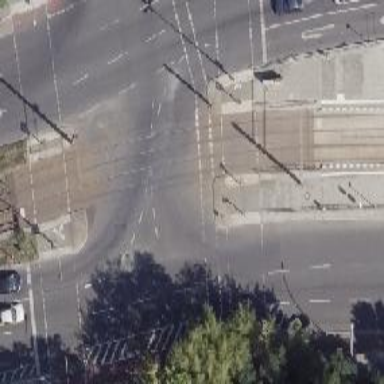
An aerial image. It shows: Footway crossing with traffic signals and island in the middle.